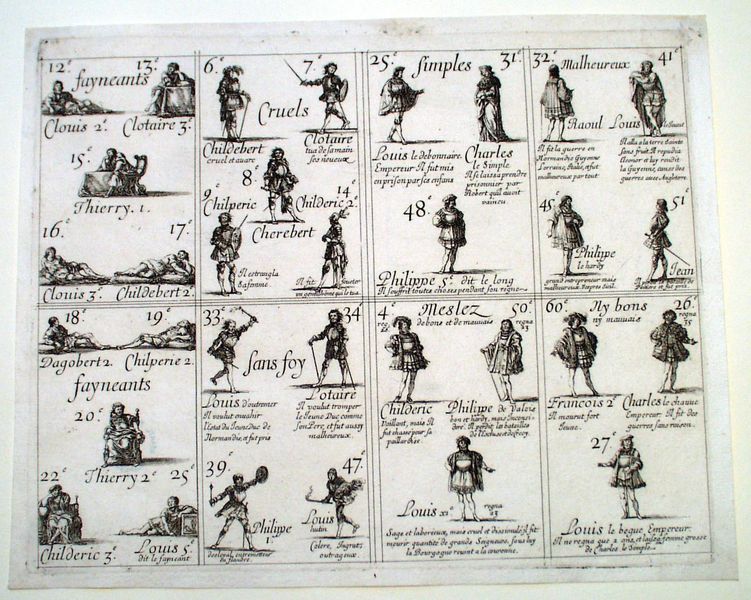
Titel: Jeu des Rois de France
Künstler: Stefano della Bella
Standort: Karlsruhe
Institution: Staatliche Kunsthalle Karlsruhe
Schlagwörter: kampf, kämpfer, mann, weiß, menschen, sitzen, frankreich, frau, grau, männer, schwarz, skizze, zeichnung, herren, muster, tanz, alt, geschichte, kleidung, rahmen, tod, portrait, felder, figur, kostüm, personen, skulptur, schrift, bilder, papier, studie, grafik, graphik, klein, figuren, französisch, franzosen, könig, soldaten, einfach, karten, charles, zahlen, ziffern, posen, spiel, schild, buch, linie, druck, druckgraphik, druckgrafik, schraffur, stich, schwarzweiß, schwerter, text, waffen, zeitung, bleistift, herrscher, ritter, charakter, namen, typen, buchseite, karte, schreiben, hilfe, toga, mittelalter, duell, kostüme, könige, lernen, schauspieler, beispiele, nummern, helden, fackel, beschreibung, unglücklich, erklärung, prinzen, abbildungen, reihenfolge, spielkarte, spielkarten, zeichnungen, anleitung, regel, kalender, erzählung, einzeln, louis, lexikon, quartett, regeln, dagobert, beispiel, frabkreich, verhalten, typologie, vornamen, sans, clotaire, philippe, thierry, fans foy, nachnamen, cherebert, raoul, meslez, my bons, cruels, childeric, fayneants